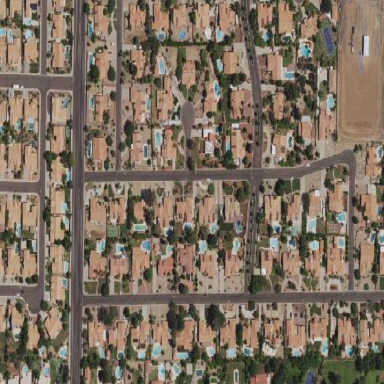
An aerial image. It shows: Residential area consisting of single-family homes.